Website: crate-barrel
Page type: account-selection
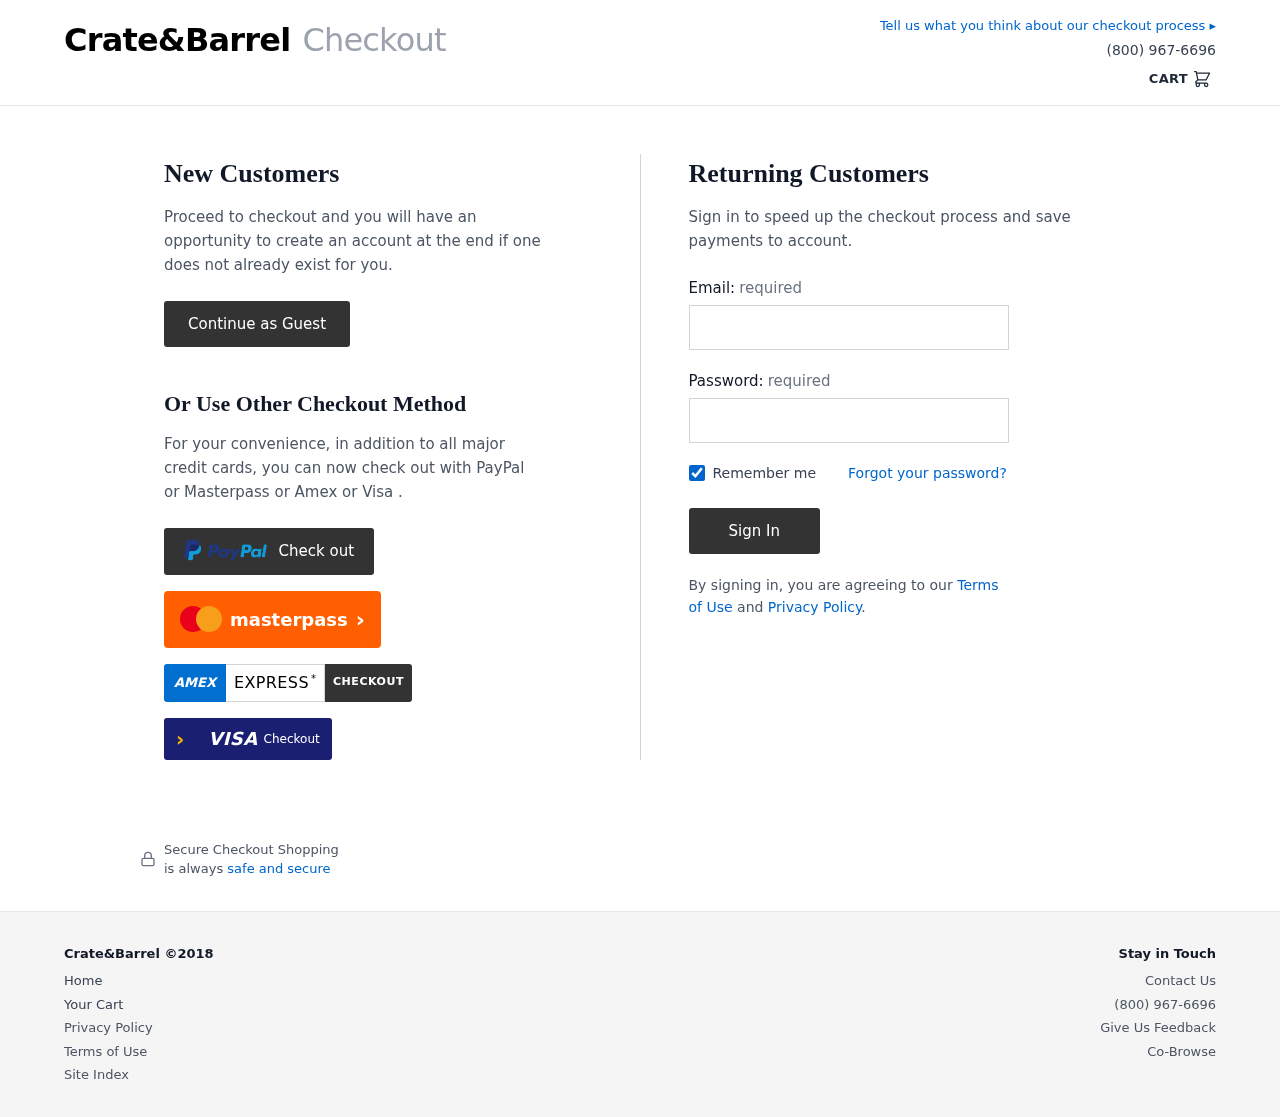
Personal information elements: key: PII_LOGIN_USERNAME
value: jpatrick962